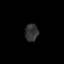
Tissue: prostate
Cell type: T cells
Senescence score: 0.7378
Nuclear area (px): 222
Mean DAPI intensity: 50.342